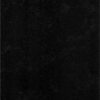
Label: dusty